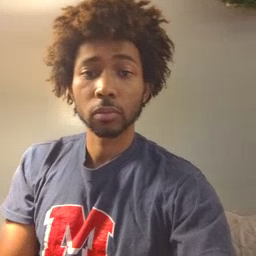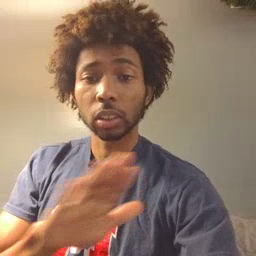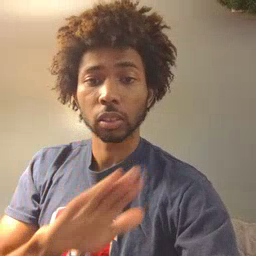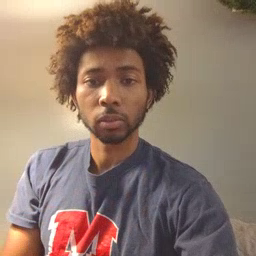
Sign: clean